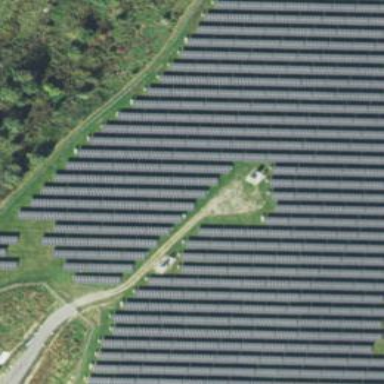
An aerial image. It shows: Solar power plant with photovoltaic technology surrounded by fence.